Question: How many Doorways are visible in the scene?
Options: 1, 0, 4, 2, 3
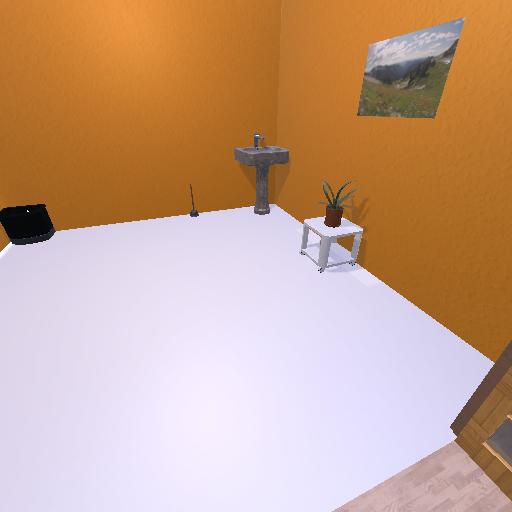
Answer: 1